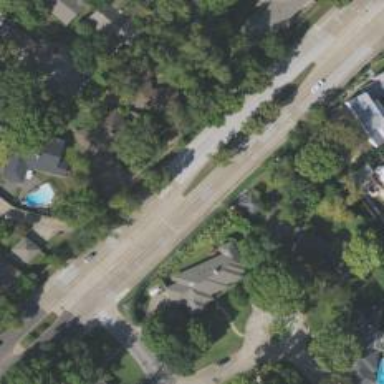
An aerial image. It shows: Secondary road.